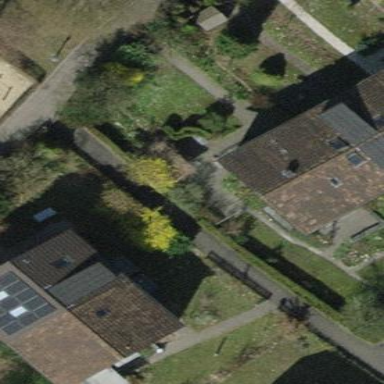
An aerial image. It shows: Semidetached house.